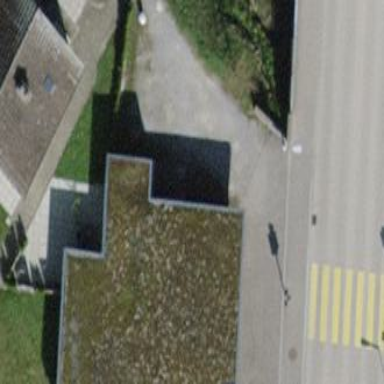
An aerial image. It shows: Service building.